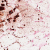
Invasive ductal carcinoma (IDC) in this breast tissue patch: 0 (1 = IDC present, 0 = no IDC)